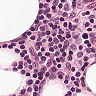
Metastatic tissue present: no